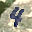
Label: 4